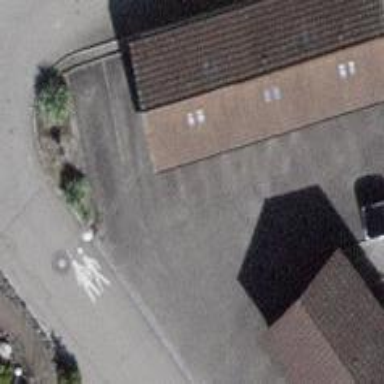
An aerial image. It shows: Group of garages.